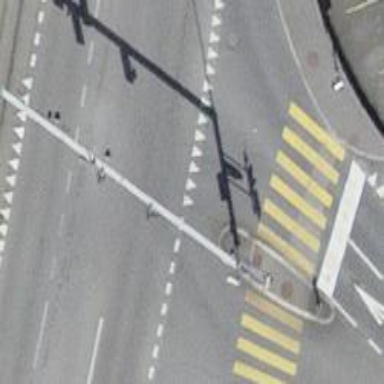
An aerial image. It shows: Road with "give way" sign.